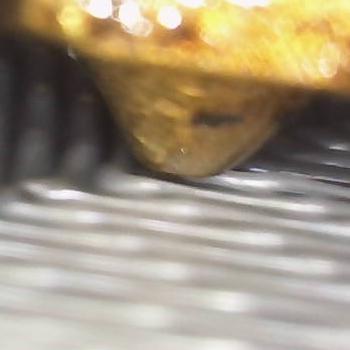
Flow rate: 33%